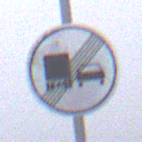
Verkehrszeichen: EndeUeberholverbotKraftfahrzeuge
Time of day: MorningAfternoon
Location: Outdoor (RoadRail)
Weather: Overcast
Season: NotSpecified
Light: Natural